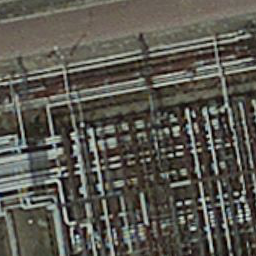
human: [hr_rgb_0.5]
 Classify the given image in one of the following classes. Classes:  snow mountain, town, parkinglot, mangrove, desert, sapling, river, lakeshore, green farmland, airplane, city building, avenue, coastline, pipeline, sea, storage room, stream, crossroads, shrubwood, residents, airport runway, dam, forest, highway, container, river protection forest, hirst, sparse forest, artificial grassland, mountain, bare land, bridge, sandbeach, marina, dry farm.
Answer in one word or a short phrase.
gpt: pipeline